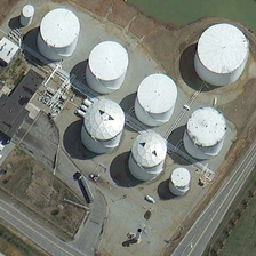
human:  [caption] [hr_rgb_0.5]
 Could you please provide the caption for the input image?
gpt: The reservoir is built between the road bend and the pond.

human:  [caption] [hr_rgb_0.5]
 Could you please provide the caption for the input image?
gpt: these large storage tanks are linked with pipes sitting by the bank of the river .

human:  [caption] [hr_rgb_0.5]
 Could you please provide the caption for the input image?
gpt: Next to the largest white pillar is a row of white pillar water tanks, close to two silver pillar water tanks.

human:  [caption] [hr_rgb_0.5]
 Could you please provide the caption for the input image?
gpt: The reservoir is built between the corner of the road and the pond.

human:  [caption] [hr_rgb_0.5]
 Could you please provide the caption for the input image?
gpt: Next to the largest white column, there is a row of white column jars near the two silver column jars.